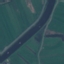
Label: River